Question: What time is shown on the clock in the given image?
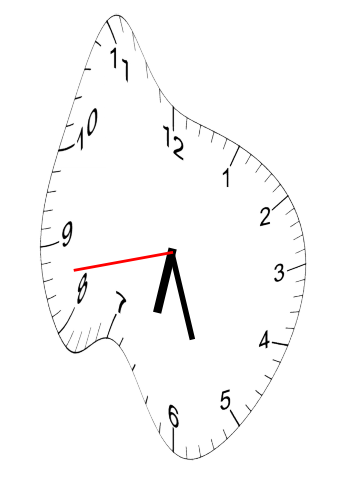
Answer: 06:26:43